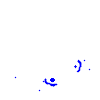
Particle: pion